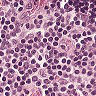
Metastatic tissue present: no